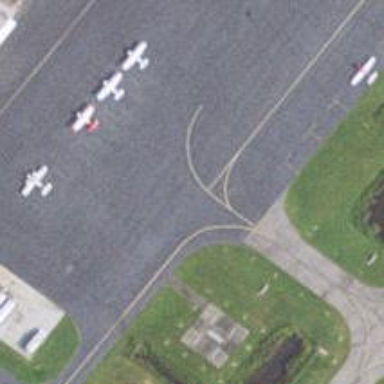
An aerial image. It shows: Image of taxiway at airport.